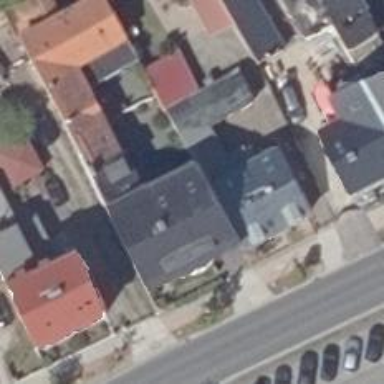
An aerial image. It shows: View of apartment building.